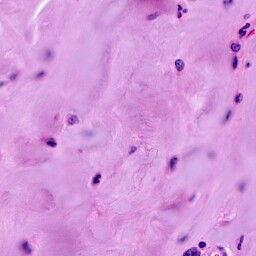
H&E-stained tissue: Breast